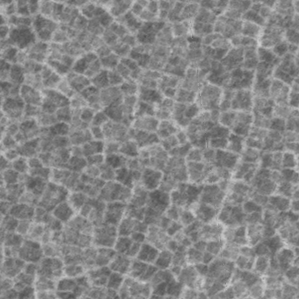
Label: frost